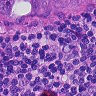
Metastatic tissue present: yes